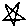
Label: star